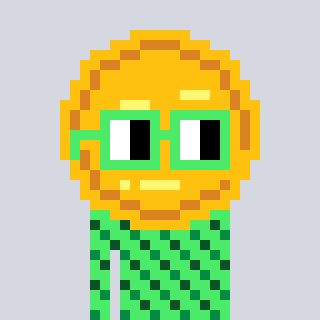
a pixel art character with square light green glasses, a medal-shaped head and a teal-colored body on a cool background